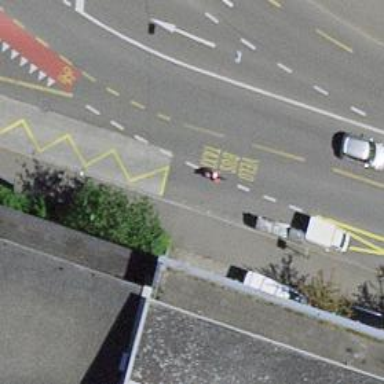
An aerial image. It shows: Platform for public transport with shelter.